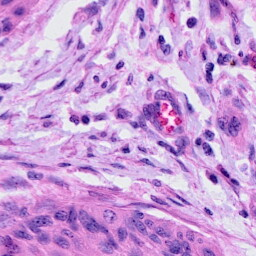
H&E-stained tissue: Cervix